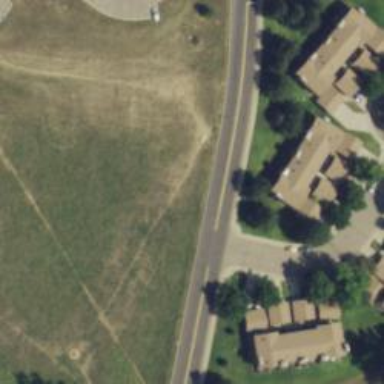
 perfect for leisurely sports activities."